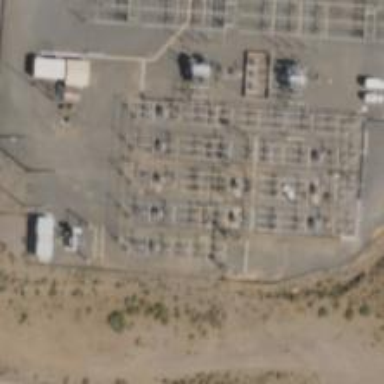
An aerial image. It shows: Switch used for power control.